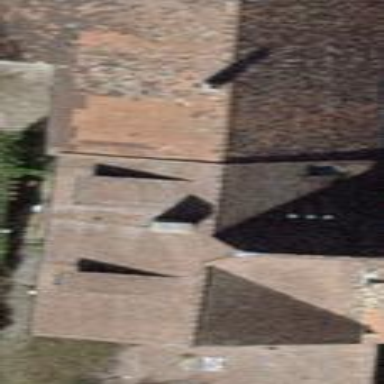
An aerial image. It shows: Gabled roof house.